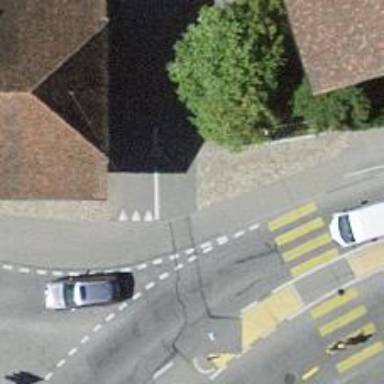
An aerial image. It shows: Road with "give way" sign.